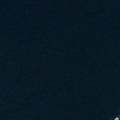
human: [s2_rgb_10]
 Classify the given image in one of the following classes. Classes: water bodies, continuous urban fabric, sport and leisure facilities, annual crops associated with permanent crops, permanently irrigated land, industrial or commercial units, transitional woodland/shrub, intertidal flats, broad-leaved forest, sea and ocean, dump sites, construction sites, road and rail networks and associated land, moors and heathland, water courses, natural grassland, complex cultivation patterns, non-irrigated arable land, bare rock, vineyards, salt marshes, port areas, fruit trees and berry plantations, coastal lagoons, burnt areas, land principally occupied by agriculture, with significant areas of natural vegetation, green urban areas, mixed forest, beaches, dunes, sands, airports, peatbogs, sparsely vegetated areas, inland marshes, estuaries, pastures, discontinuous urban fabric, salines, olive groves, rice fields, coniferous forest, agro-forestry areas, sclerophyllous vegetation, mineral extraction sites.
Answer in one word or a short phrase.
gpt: sea and ocean